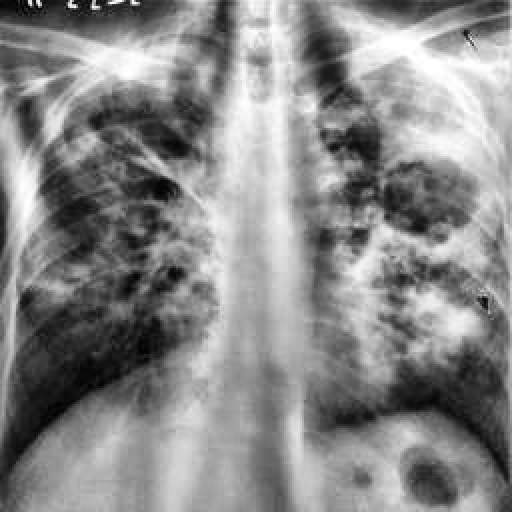
Finding: TUBERCULOSIS